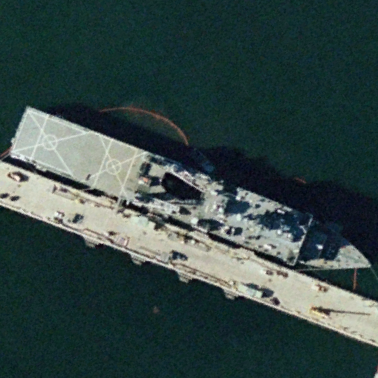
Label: combat